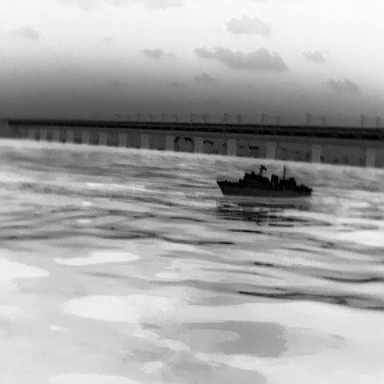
There is a warship in the infrared image.